Question: Count the number of objects in the diagram.
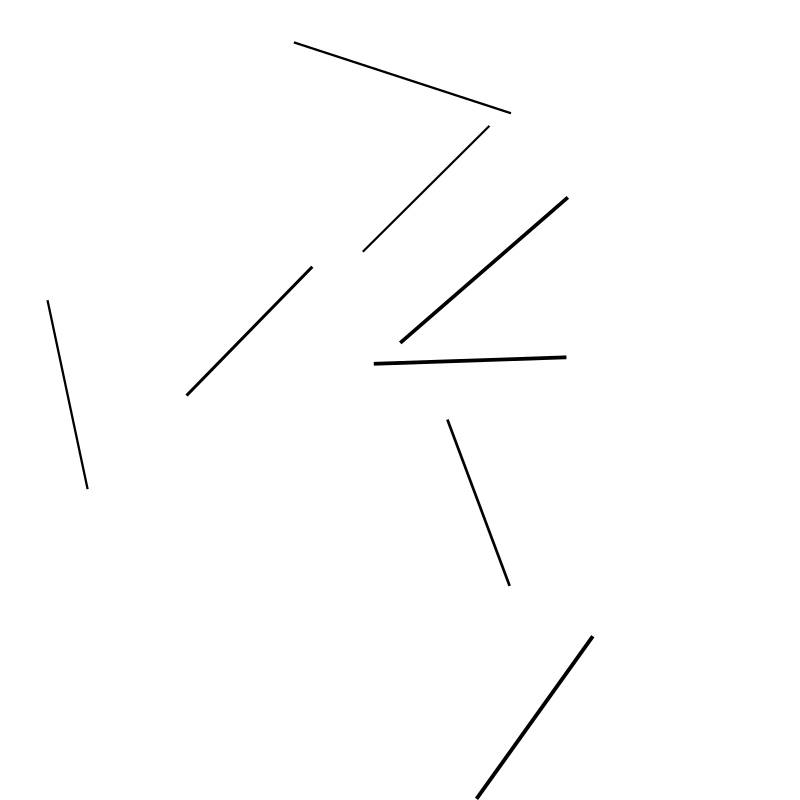
Answer: 8